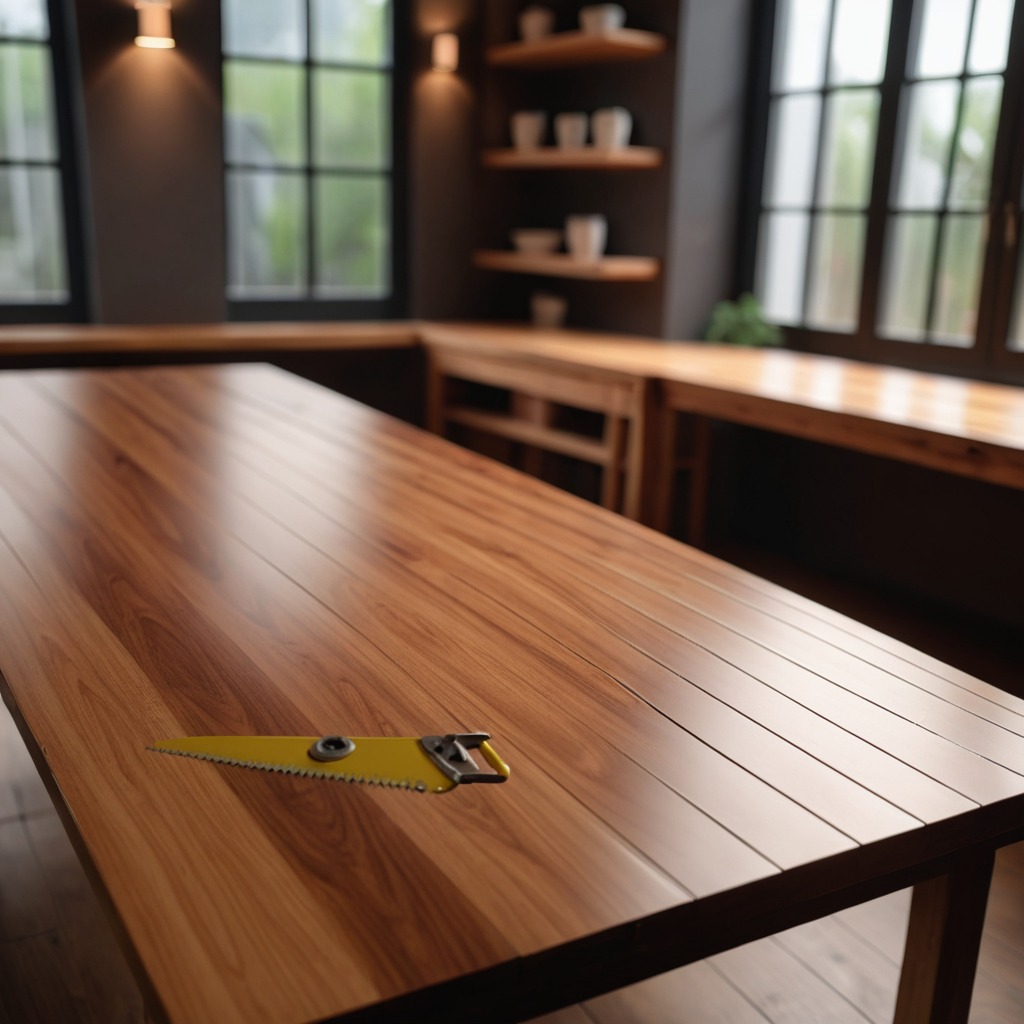
A metal saw is lying on a wooden table in a carpentry studio with rich wood textures side lighting.